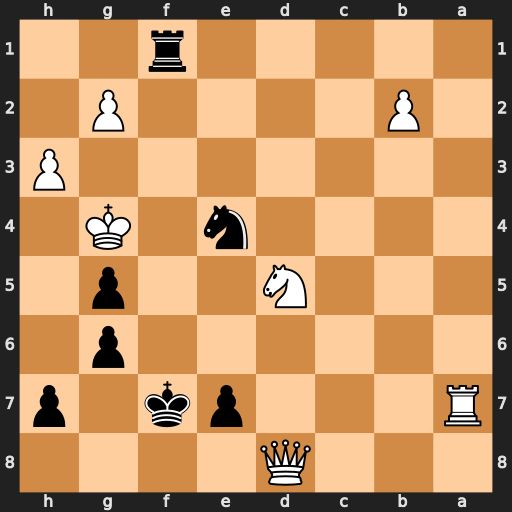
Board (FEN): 3Q4/R3pk1p/6p1/3N2p1/4n1K1/7P/1P4P1/5r2
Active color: b
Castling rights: -
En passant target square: -
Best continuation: h5#